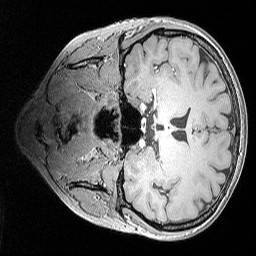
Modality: MP2RAGE
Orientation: coronal
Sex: female
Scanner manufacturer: siemens
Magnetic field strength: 3 T
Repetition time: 5 s
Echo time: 0.00292 s